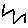
Label: zigzag